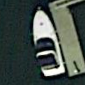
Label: Civil_yacht